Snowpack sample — Snodgrass Mountain, Crested Butte, Colorado (2/4/25, 12:06 PM MST)
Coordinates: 38.923, -106.968
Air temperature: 35 °F
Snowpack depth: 80 cm
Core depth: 50 cm
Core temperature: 30.2 °F
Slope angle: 14°, slope face: 78°
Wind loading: low
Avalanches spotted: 0
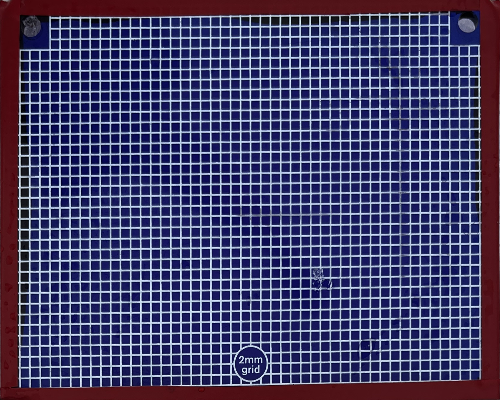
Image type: profile
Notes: No avalanches nearby, unusually warm weather for the last month reported by residents, Collected 25 yards from treeline